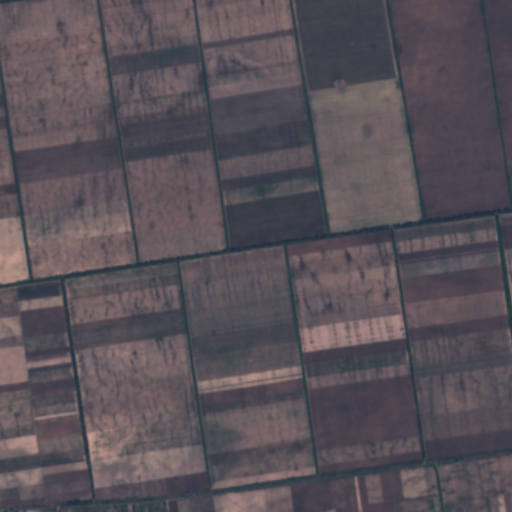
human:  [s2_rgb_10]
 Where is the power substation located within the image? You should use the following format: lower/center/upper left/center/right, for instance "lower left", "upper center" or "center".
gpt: The power substation is located in the lower left of the image.
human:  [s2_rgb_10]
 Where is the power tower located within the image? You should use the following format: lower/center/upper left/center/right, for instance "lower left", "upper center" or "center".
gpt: The power tower is located in the lower of the image.
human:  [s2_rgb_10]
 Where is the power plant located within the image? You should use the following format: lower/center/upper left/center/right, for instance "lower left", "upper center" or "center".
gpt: There is no power plant in the image.